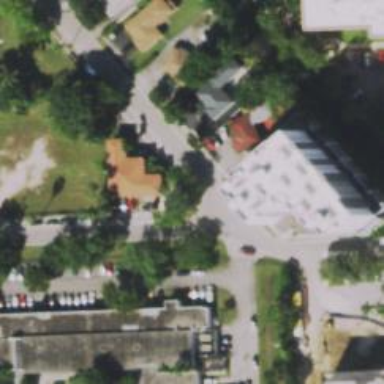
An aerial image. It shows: Kindergarten.